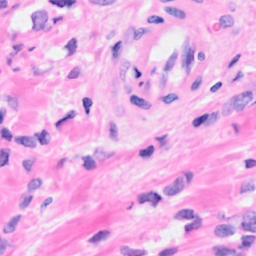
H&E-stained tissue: Breast